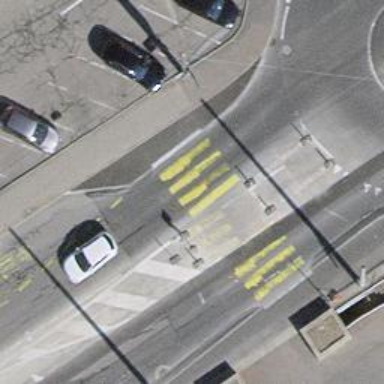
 designed as primary highway with shared bus and cycle lane."